Field crop: tomato
Growth stage: 1
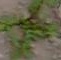
Species: portulaca